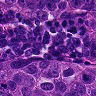
Metastatic tissue present: no